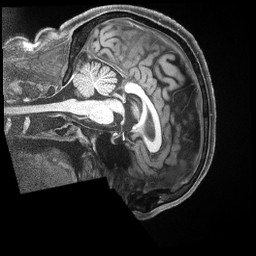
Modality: T1w
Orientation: sagittal
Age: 46
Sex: male
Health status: ill
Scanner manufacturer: siemens
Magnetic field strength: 3 T
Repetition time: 2.5 s
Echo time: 0.00181 s